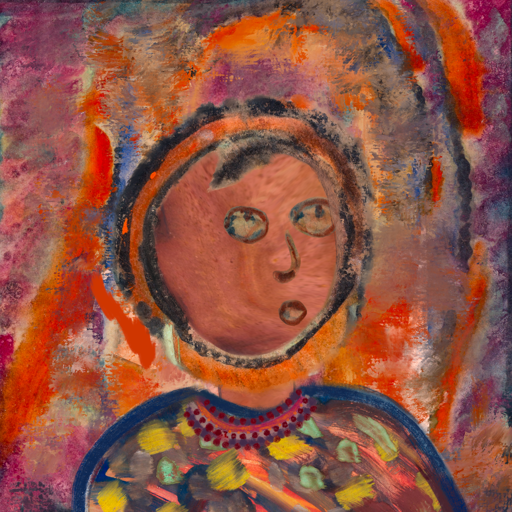
Background: Experience, Head And Neck Side: Mother_And_Son_Mother, Face Side: Orphan, Bust: Mother_And_Son_Mother, Hair Side: Childish, Head Accessory: Blank, Second Necklace: Blank, Necklace: Roy_Bahadur, Baby: Blank